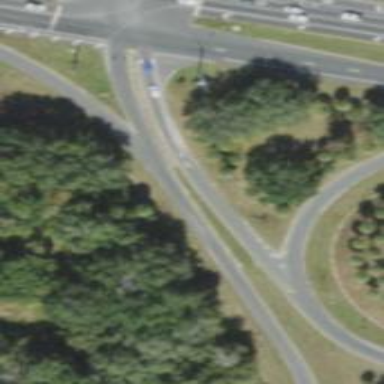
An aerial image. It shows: Trunk link highway.